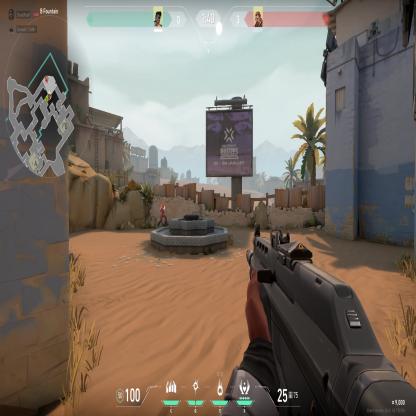
Label: enemy